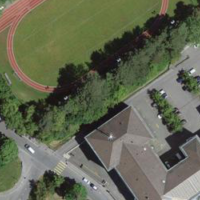
EUNIS habitat code: 53
Species observed at this site:
Prunus spinosa